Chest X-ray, PA view. Patient: 58 years old, sex M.
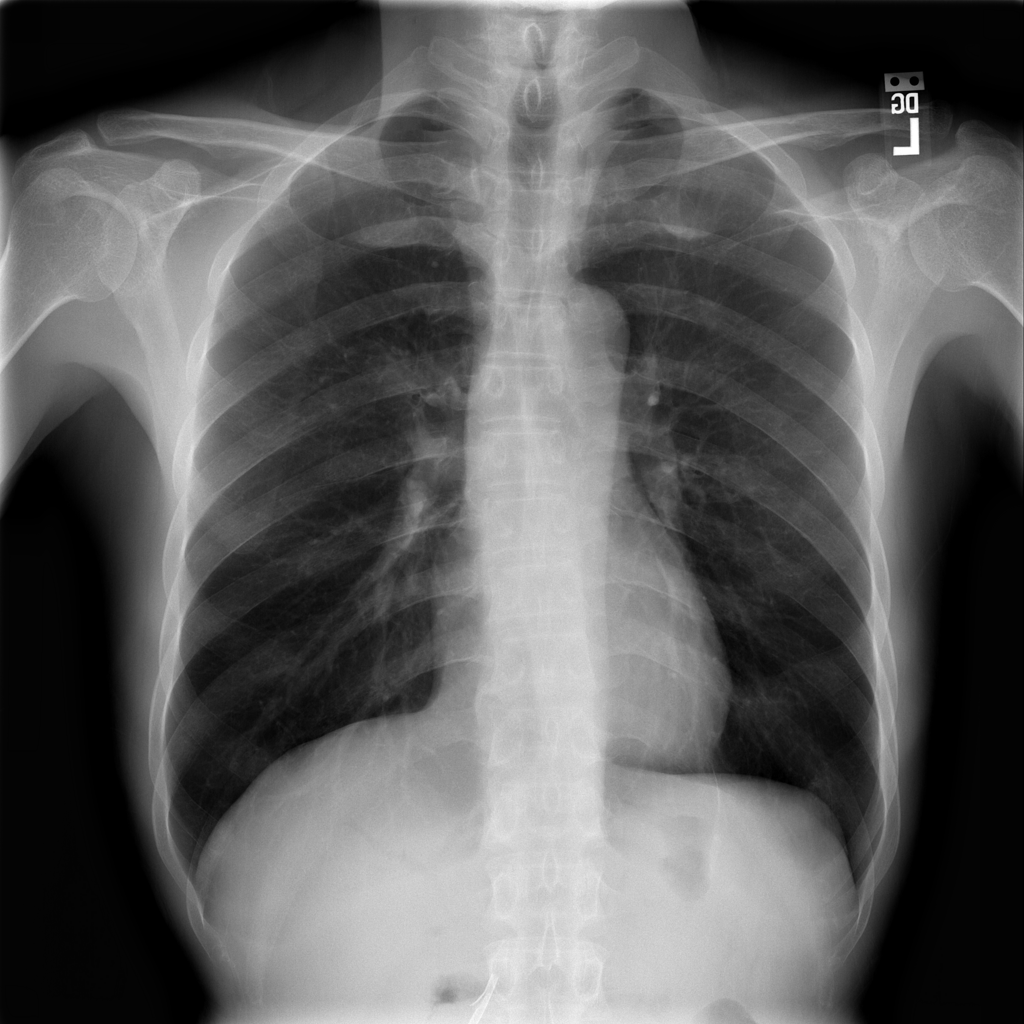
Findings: No Finding